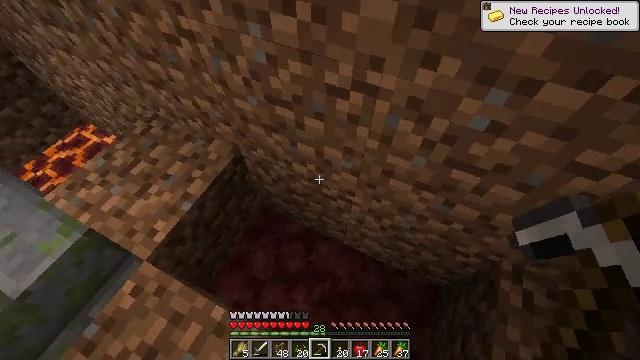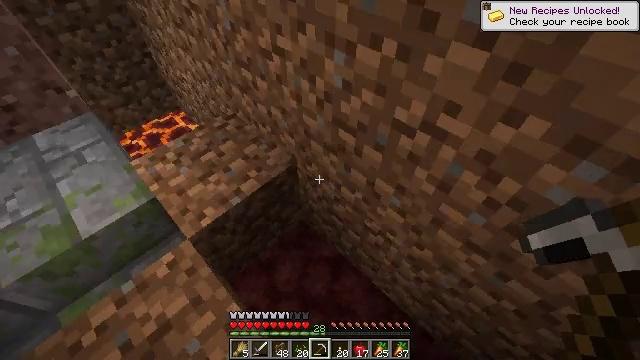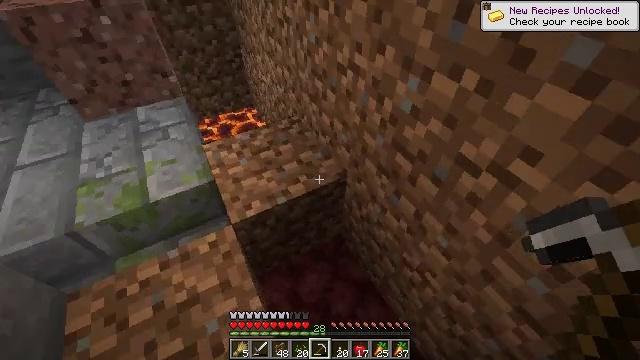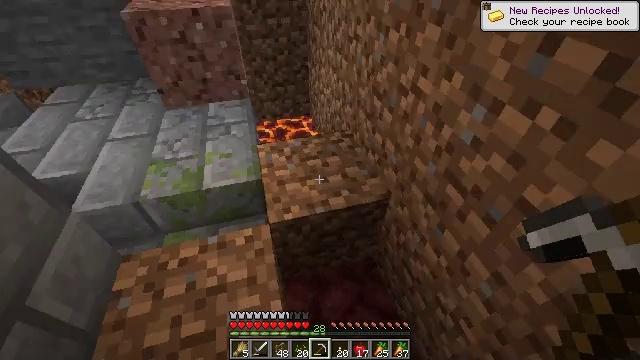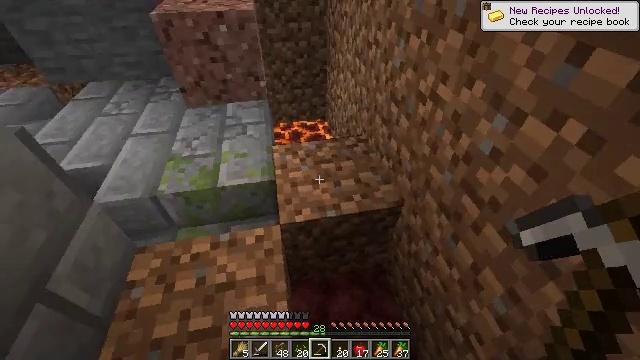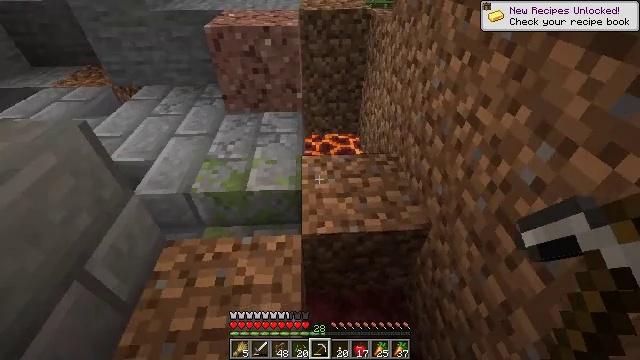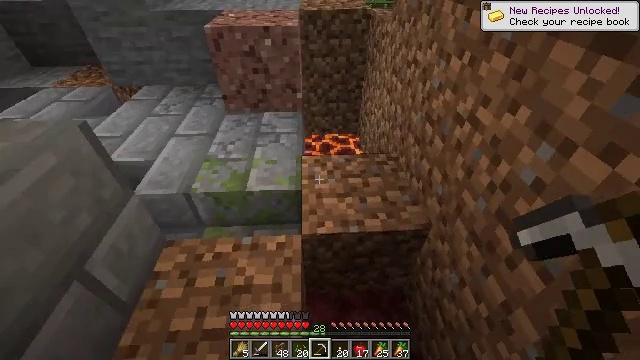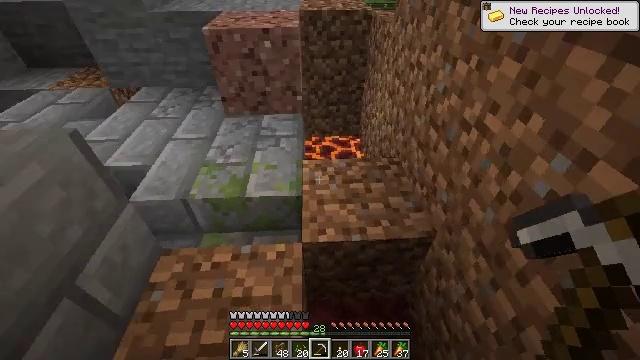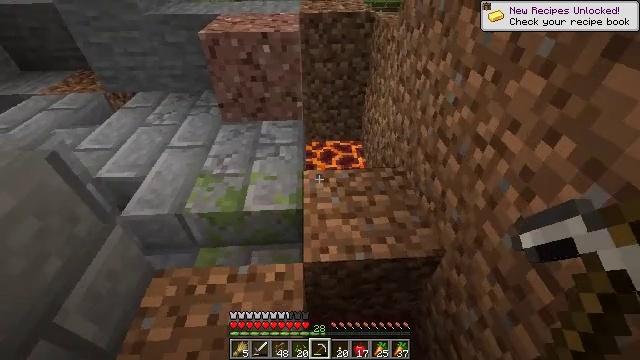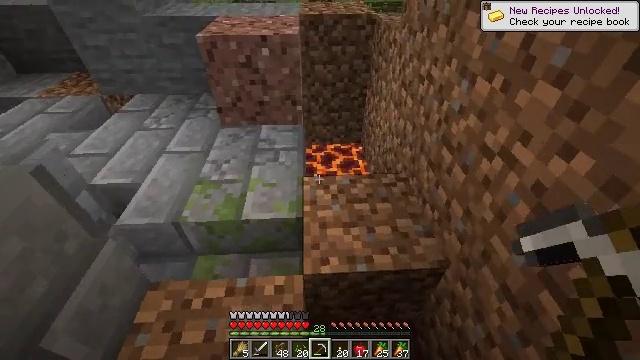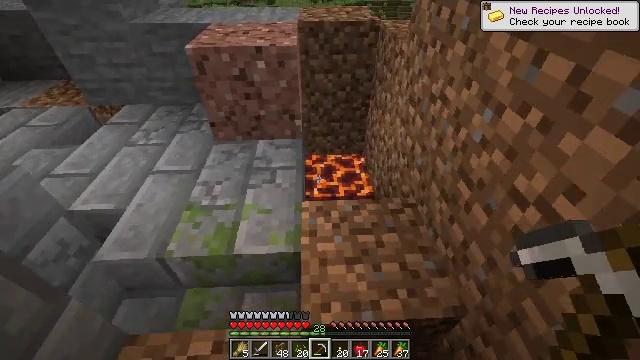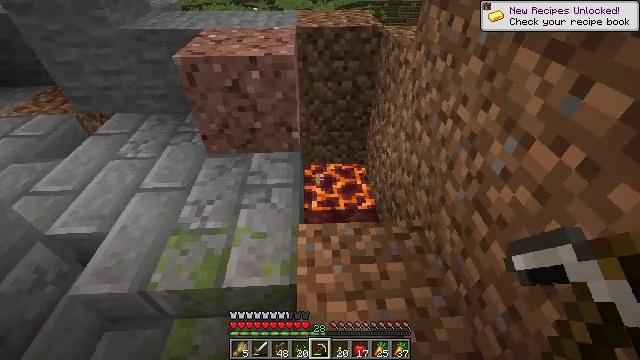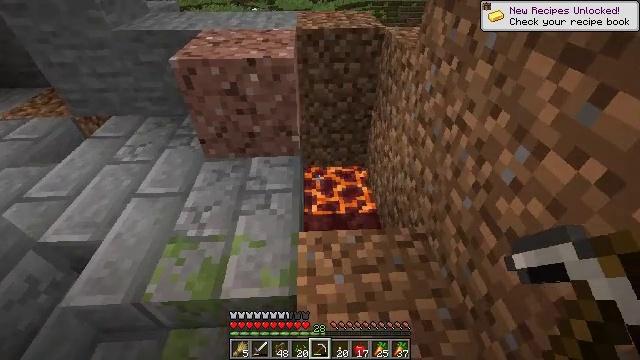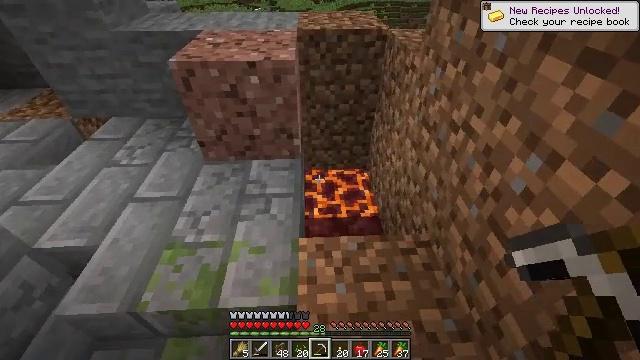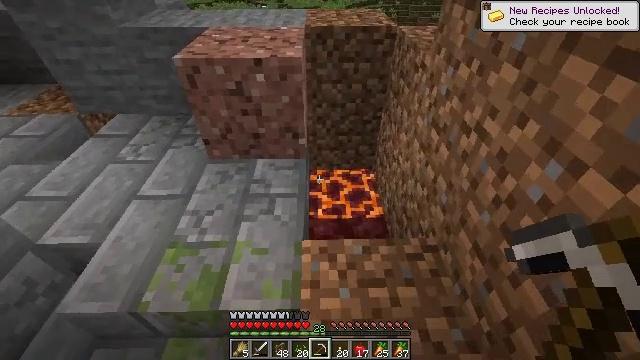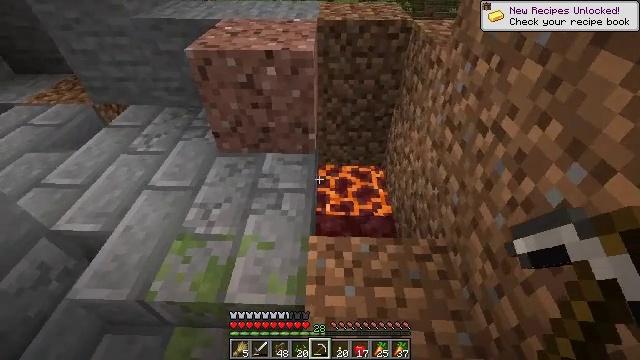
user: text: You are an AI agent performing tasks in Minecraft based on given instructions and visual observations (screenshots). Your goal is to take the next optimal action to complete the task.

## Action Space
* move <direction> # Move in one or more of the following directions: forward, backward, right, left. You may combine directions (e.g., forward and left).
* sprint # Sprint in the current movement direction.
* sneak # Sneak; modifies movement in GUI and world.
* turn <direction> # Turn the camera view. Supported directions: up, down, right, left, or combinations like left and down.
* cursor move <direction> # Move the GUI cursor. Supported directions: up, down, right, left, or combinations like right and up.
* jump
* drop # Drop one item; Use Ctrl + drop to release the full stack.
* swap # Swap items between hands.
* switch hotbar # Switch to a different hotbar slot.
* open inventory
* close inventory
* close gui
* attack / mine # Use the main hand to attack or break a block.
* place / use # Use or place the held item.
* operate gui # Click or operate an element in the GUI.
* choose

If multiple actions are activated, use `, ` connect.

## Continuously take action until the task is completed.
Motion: motion action
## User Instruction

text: Gather the chest from its place.
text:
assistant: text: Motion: turn left and up
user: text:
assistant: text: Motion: turn left and up
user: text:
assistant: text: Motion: turn left and up
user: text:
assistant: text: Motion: turn left
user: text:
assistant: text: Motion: turn left and up
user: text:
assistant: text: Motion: no_op
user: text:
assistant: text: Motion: move forward
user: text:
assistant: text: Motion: move forward
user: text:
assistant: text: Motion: move forward
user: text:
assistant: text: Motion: move forward
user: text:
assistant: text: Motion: move forward
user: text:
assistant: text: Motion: no_op
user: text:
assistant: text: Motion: no_op
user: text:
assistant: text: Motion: turn left
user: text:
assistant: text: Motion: turn left and down
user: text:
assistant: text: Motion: turn left
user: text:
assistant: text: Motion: turn left
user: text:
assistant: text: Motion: turn left
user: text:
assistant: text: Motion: turn left
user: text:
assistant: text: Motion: turn left
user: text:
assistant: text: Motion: turn left and up
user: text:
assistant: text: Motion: move forward, turn left and up
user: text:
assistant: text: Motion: move forward
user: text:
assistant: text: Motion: move forward
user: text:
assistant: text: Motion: move forward
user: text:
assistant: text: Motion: move forward
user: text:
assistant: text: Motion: move forward and move right
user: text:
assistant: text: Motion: move forward and move right, turn down
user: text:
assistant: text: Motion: move forward and move right
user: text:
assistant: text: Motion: move forward and move right